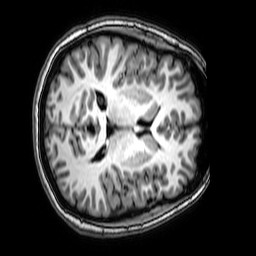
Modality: T1w
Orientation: axial
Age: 26
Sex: male
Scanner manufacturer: philips
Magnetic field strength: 3 T
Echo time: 0.0038 s